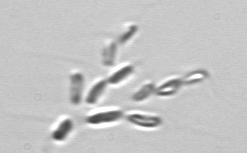
Label: Dinobryon